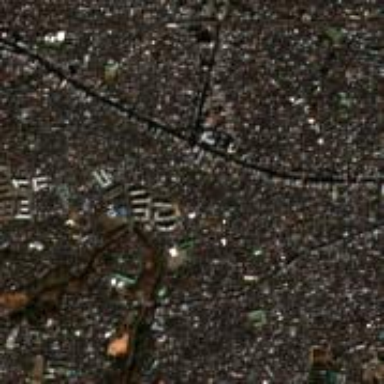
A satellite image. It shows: Cityscape.